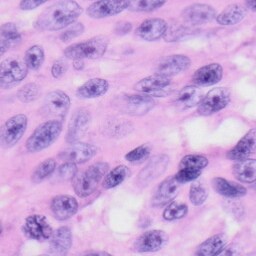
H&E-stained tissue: Skin